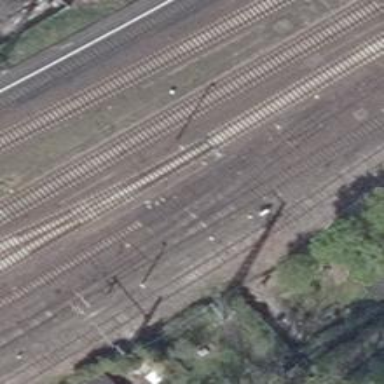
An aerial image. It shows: Railway switch.